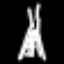
Label: The Eiffel Tower